Question: I have built an SSIS package that loads in several delimited text files into a SQL database. One of the files often contains line spaces in it, which breaks the standard data flow task of setting a flat file source and mapping to an ado.net destination since it thinks it is on a new line when it reaches a line break. The vendor sending over the files does not want to sent the file without any edits and can't do XML at this time. Is there any way to fix this? I was thinking of writing a small vb.net program that would correct the files so they would work in the SSIS package, but not sure how to write that logic. The file has 5 columns, the first 2 are big integer and always contain some long integer ID, then there is a small text column that just contains one short word, then a date, and then a long comments field that is causing the problem. The comments field is sometimes blank (which is ok), the problem are the rows that have line breaks. I never know how many line breaks are in the comments, some have none, some can have several, even multiple line breaks in a row, so was wondering if this is even possible.
<PHONE>|<PHONE>|Approved|1/10/2017|Applicant request for fee waiver approved
<PHONE>|<PHONE>|Active|11/5/2013|
<PHONE>|<PHONE>|Re-Scheduled|5/25/2016|REVISED TERMS AND CONDITIONS REJECTED
Applicant has 30 DAYS To submit paperwork for extension.
34433624|<PHONE>|Denied|1/24/2017|
34113575|<PHONE>|Active|1/8/2014|New terms have been granted.
Sample File Format.

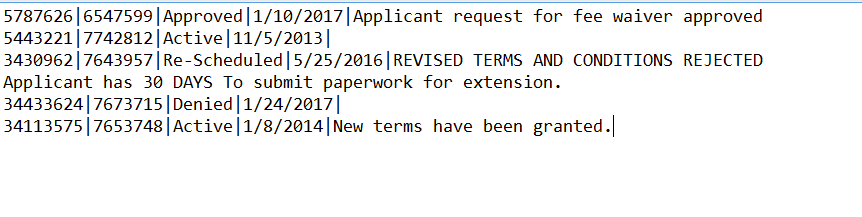
Answer: As long as there is logic that you can program/predict, it will be possible.
I would do it using a Script Component as a source, which means you don't need to rewrite the file before processing it. It also provides a lot of flexibility, e.g., you can store values in variables while iterating over multiple lines in the file, etc.
I posted another answer recently that gives a lot of detail on how to go about this: <URL>.
An example of holding the values in variables until the row is ready to be written:-
For this example I am writing three columns, ID1, ID2 and Comments. The file looks like this:
'''
1|2|Comment1
Comment2
4|5|Comment3
Comment4
Comment5
6|7|Comment6
'''
The Script Component contains the following method.
'''
public override void CreateNewOutputRows()
{
System.IO.StreamReader reader = null;
try
{
bool readFirstLine = false;
int id1 = 0;
int id2 = 0;
string comments = null;
reader = new System.IO.StreamReader(Variables.FilePath); // this refers to a package variable that contains the file path
while (!reader.EndOfStream)
{
string line = reader.ReadLine();
if (line.Contains("|"))
{
if (readFirstLine)
{
Output0Buffer.AddRow();
Output0Buffer.ID1 = id1;
Output0Buffer.ID2 = id2;
Output0Buffer.Comments = comments;
}
else
{
readFirstLine = true;
}
string[] fields = line.Split('|');
id1 = Convert.ToInt32(fields[0]);
id2 = Convert.ToInt32(fields[1]);
comments = fields[2];
}
else
{
comments += " " + line;
}
if (reader.EndOfStream)
{
Output0Buffer.AddRow();
Output0Buffer.ID1 = id1;
Output0Buffer.ID2 = id2;
Output0Buffer.Comments = comments;
}
}
}
catch
{
if (reader != null)
{
reader.Close();
reader.Dispose();
}
throw;
}
}
'''
The result set is:
'''
ID1 ID2 Comments
=== === ========
1 2 Comment1 Comment2
4 5 Comment3 Comment4 Comment5
6 7 Comment6
'''